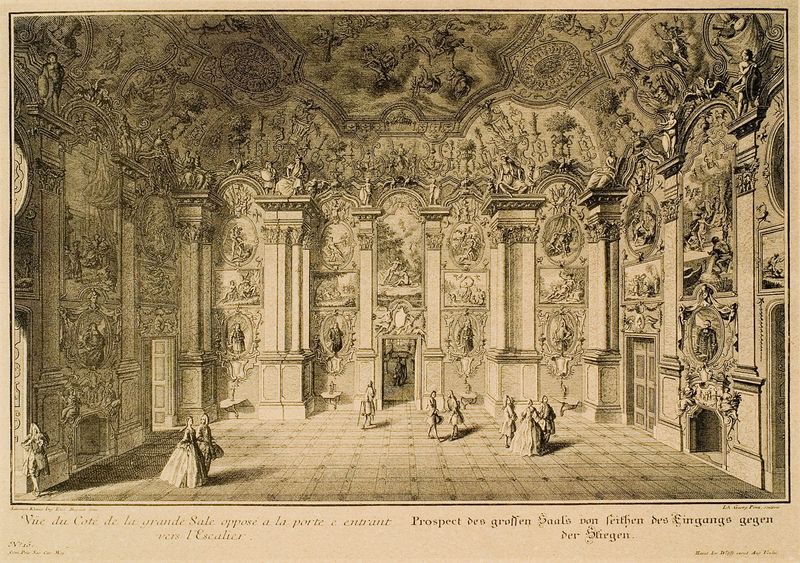
Titel: Prospect des großen Saals von Seithen des Eingangs gegen der Stiegen
Künstler: Salomon Kleiner
Schlagwörter: gemälde, menschen, skizze, säule, säulen, zeichnung, ball, tanz, architektur, barock, innenraum, innen, rokoko, kamin, schrift, papier, tanzsaal, hof, pilaster, saal, sepia, könig, wandmalerei, stuck, deutsch, innenansicht, halle, eingang, palast, druck, radierung, stich, text, hallo, flanieren, kapitell, ionisch, deckengemälde, stuckdecke, wunderkammer, prunk, korinthisch, kupferstich, deckenmalerei, versaille, herrscherarchitektur, kuperstich, schrfit, kupferstick, prunksaal, leider, stcih, prosket